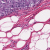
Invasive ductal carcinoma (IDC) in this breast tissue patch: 0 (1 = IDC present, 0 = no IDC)